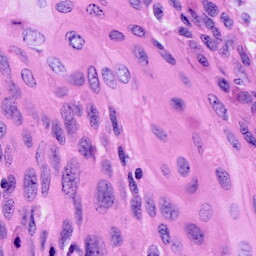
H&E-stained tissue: Cervix